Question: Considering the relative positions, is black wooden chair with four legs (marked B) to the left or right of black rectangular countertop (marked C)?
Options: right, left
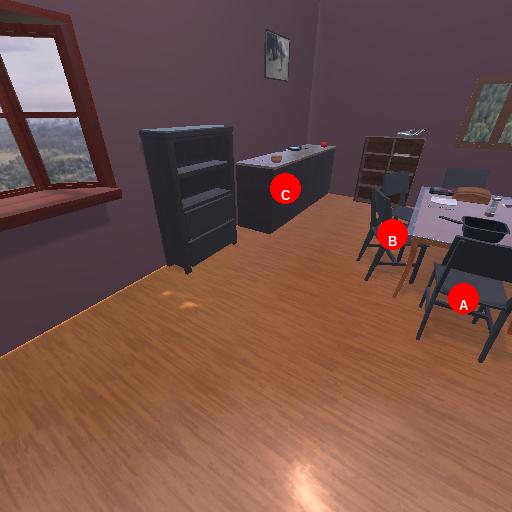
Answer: right